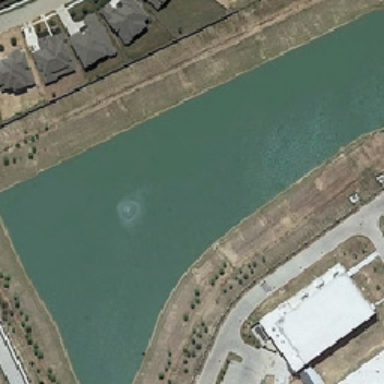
A white building with a white building on both sides of a pale green pond .